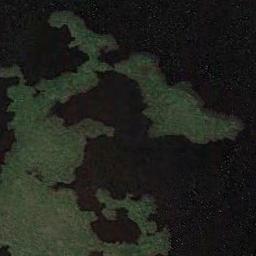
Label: wetland